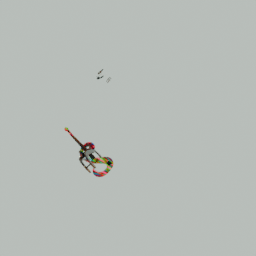
Label: electronics